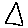
Label: triangle